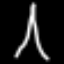
Label: The Eiffel Tower